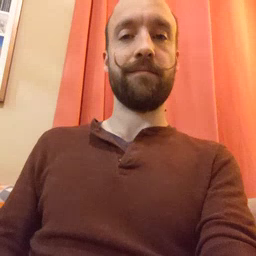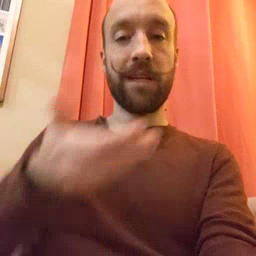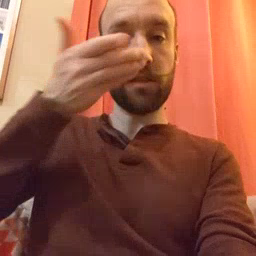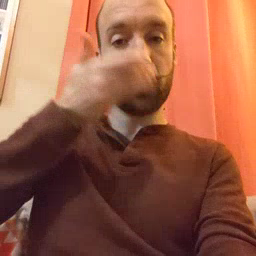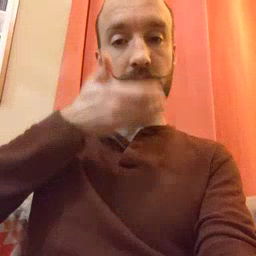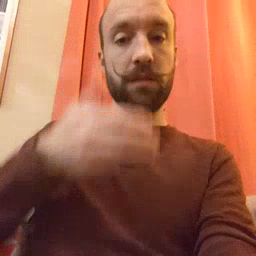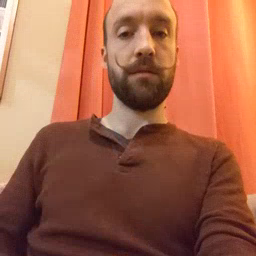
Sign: cereal